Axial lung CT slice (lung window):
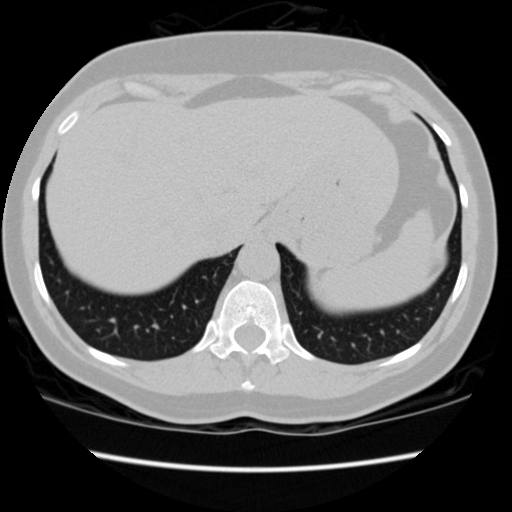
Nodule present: no